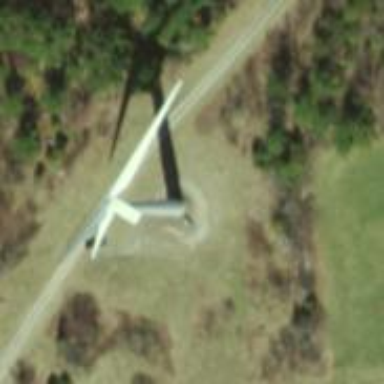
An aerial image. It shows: Wind generator in the form of horizontal axis wind turbine.